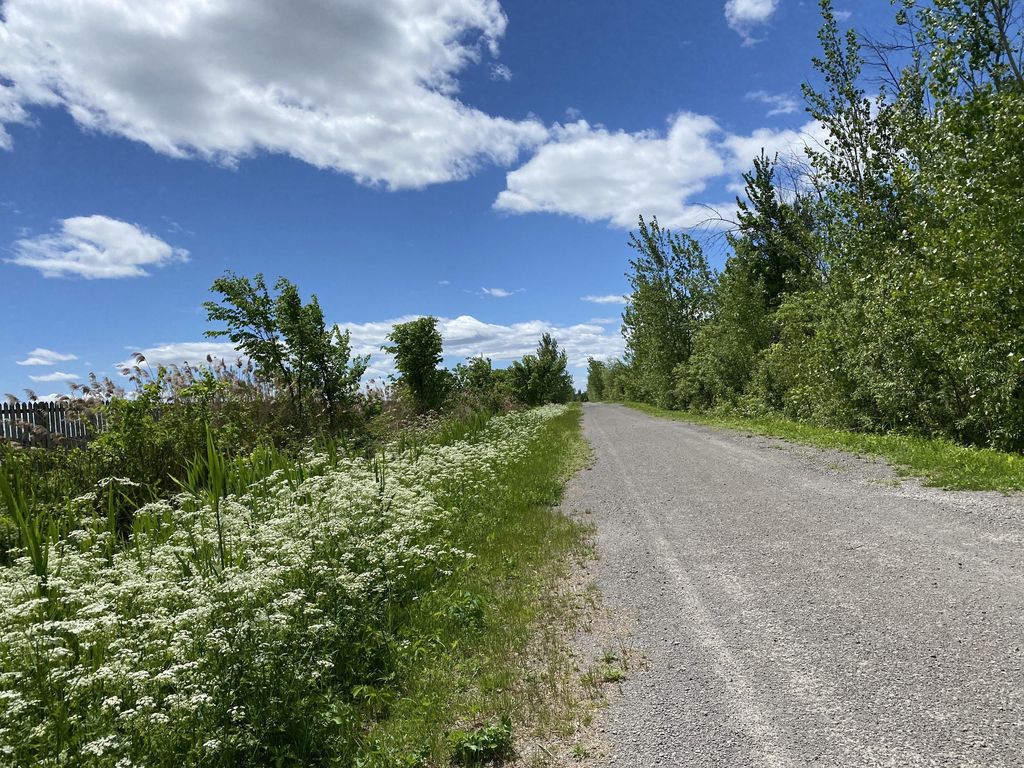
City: montreal